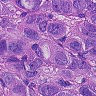
Metastatic tissue present: yes